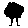
Label: tree